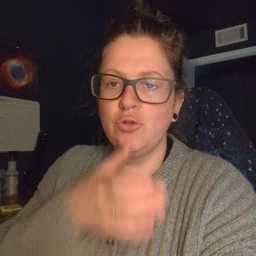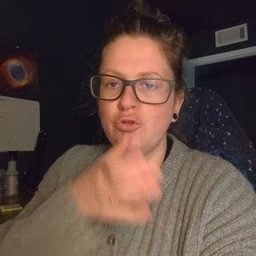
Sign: drink